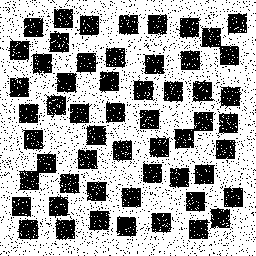
Squares: 56
Triangles: 0
Stars: 0
Total shapes: 56